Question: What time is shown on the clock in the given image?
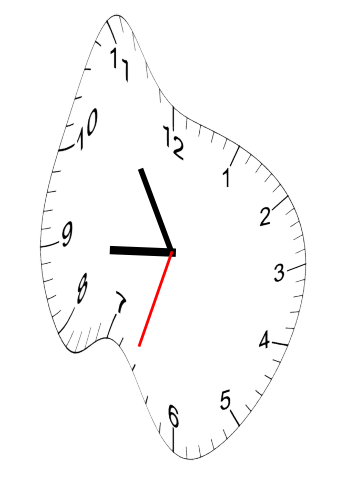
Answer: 08:54:33